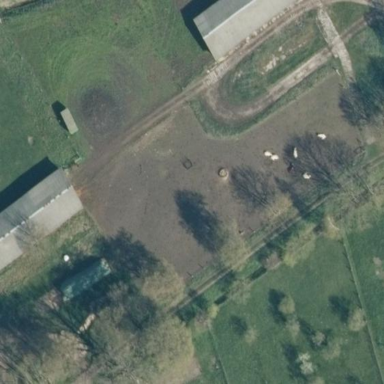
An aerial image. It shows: Farmyard area.